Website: lowes
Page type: billing-address
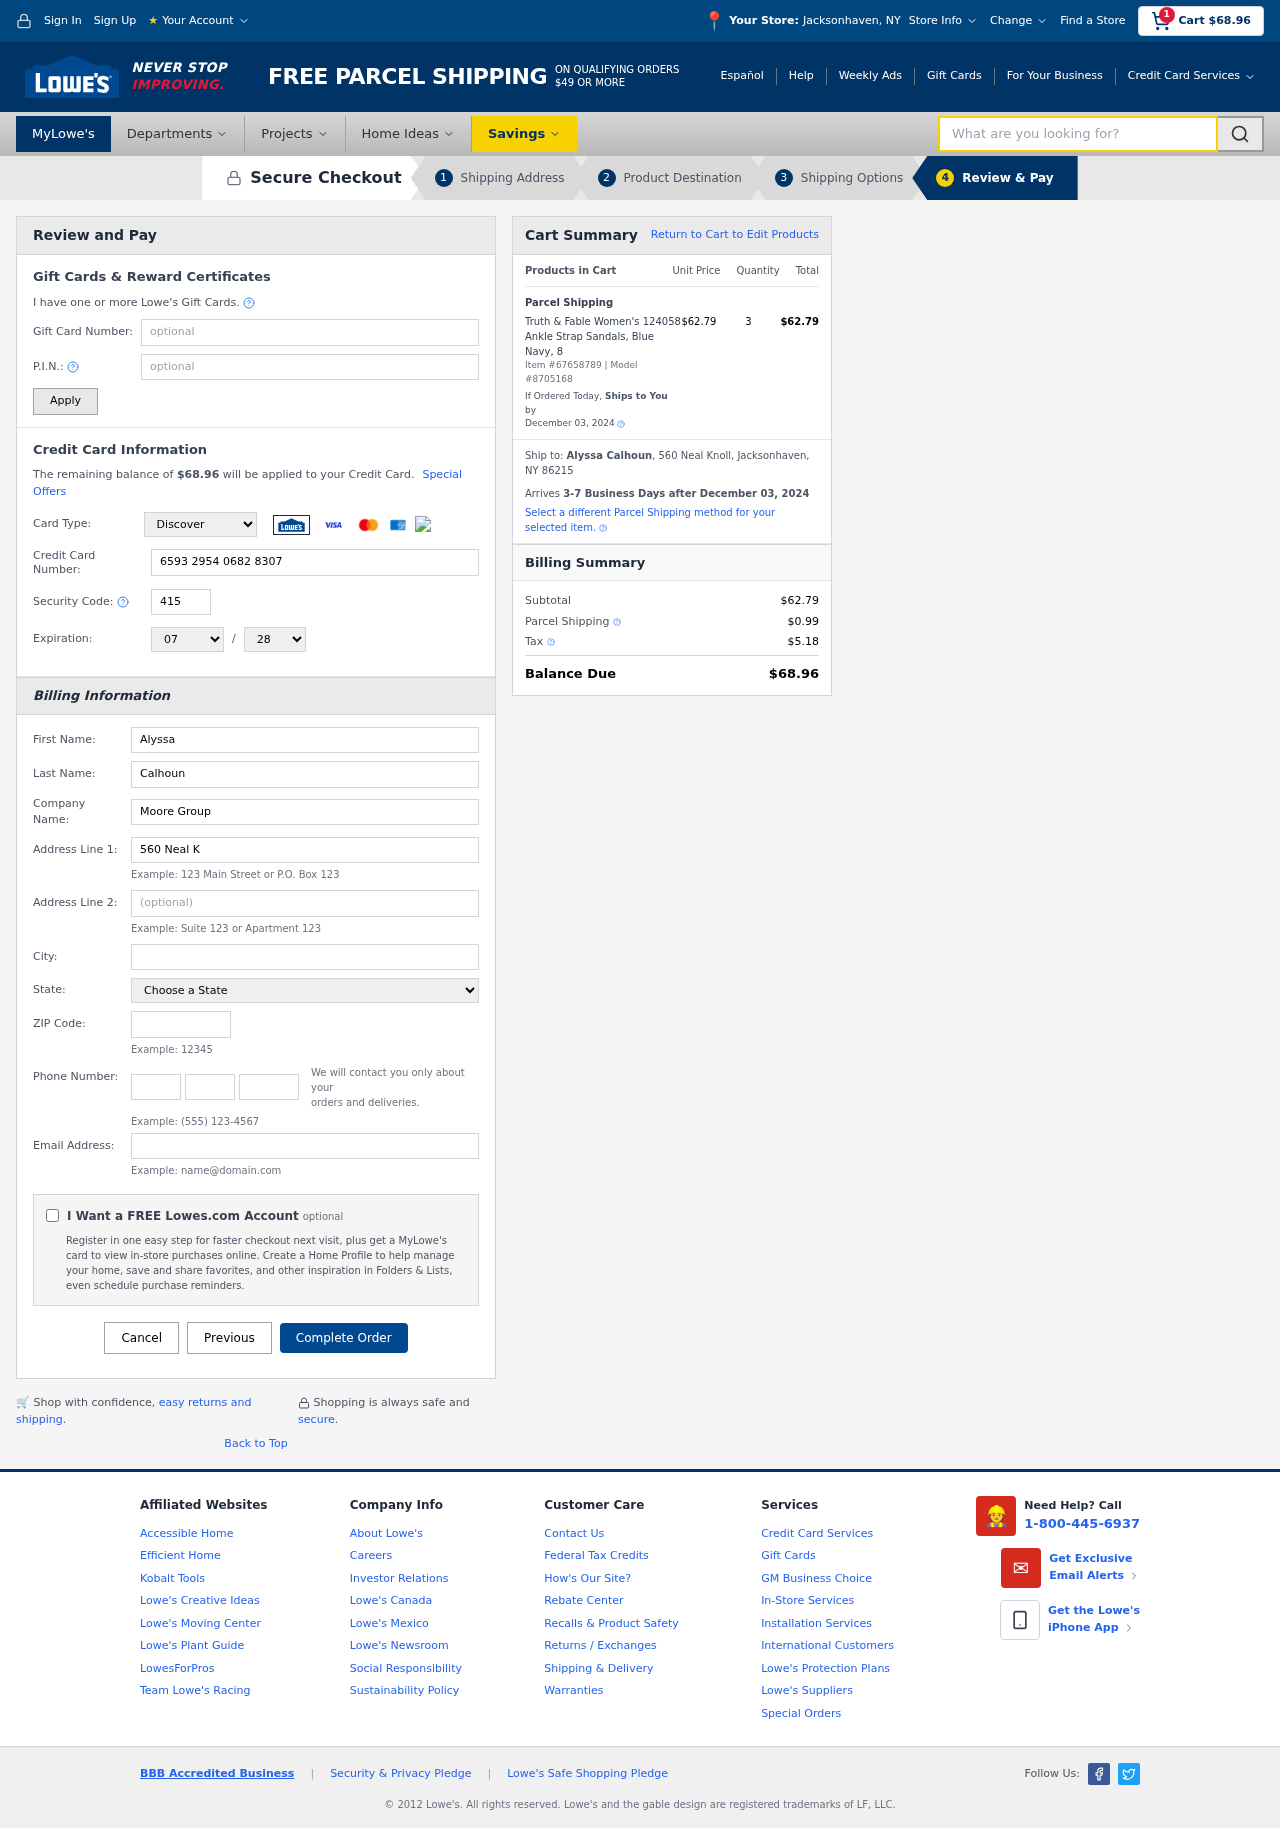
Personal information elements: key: PII_CARD_CVV
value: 415
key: PII_CARD_EXPIRY_MONTH
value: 07
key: PII_CARD_EXPIRY_YEAR
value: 28
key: PII_CARD_NUMBER
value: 6593 2954 0682 8307
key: PII_CARD_TYPE
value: Discover
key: PII_CITY
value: Jacksonhaven
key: PII_CITY_STATE
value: Jacksonhaven, NY
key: PII_COMPANY
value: Moore Group
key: PII_EMAIL
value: alyssa.calhoun@hotmail.com
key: PII_FIRSTNAME
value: Alyssa
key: PII_FULLNAME
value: Alyssa Calhoun
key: PII_LASTNAME
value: Calhoun
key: PII_PHONE_AREA
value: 201
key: PII_PHONE_PREFIX
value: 307
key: PII_PHONE_SUFFIX
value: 0405
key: PII_POSTCODE
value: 86215
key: PII_STATE
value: New York
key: PII_STREET
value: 560 Neal Knoll
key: PII_CITY_STATE_ZIP
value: Jacksonhaven, NY 86215
Product elements: key: PRODUCT1_NAME
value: Truth & Fable Women's 124058 Ankle Strap Sandals, Blue Navy, 8
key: PRODUCT1_PRICE
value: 62.79
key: PRODUCT1_QUANTITY
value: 3
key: PRODUCT_ITEM_NUMBER
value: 67658789
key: PRODUCT_MODEL_NUMBER
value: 8705168
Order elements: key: ORDER_SUBTOTAL
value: $68.96
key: ORDER_TOTAL
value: $68.96
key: ORDER_SHIPPING_DATE
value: December 03, 2024
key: ORDER_SUBTOTAL
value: $62.79
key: ORDER_DELIVERY_DATE
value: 3-7 Business Days after December 03, 2024
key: ORDER_SHIPPING_DATE2
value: December 03, 2024
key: ORDER_SUBTOTAL2
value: $62.79
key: ORDER_SHIPPING_COST
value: $0.99
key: ORDER_TAX
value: $5.18
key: ORDER_TOTAL2
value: $68.96
Search elements: key: HEADER_SEARCH
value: What are you looking for?